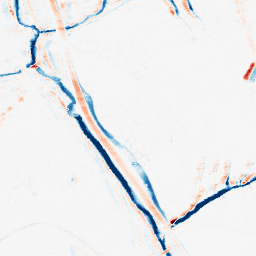
Category: morphological
Decomposition family: morphological_ellipse
Decomposition parameters: operation: average
width: 5
height: 10
Upsampling method: sinc_blackman
Upsampling parameters: scale: 2
kernel_size: 16
Upsampling scale: 2